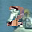
Label: 2